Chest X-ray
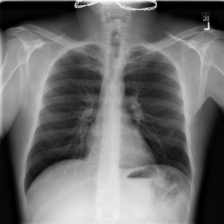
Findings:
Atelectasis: negative
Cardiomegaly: negative
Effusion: negative
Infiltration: negative
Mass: negative
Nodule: negative
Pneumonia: negative
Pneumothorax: negative
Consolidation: negative
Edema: negative
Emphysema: negative
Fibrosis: negative
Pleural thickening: negative
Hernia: negative